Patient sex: F
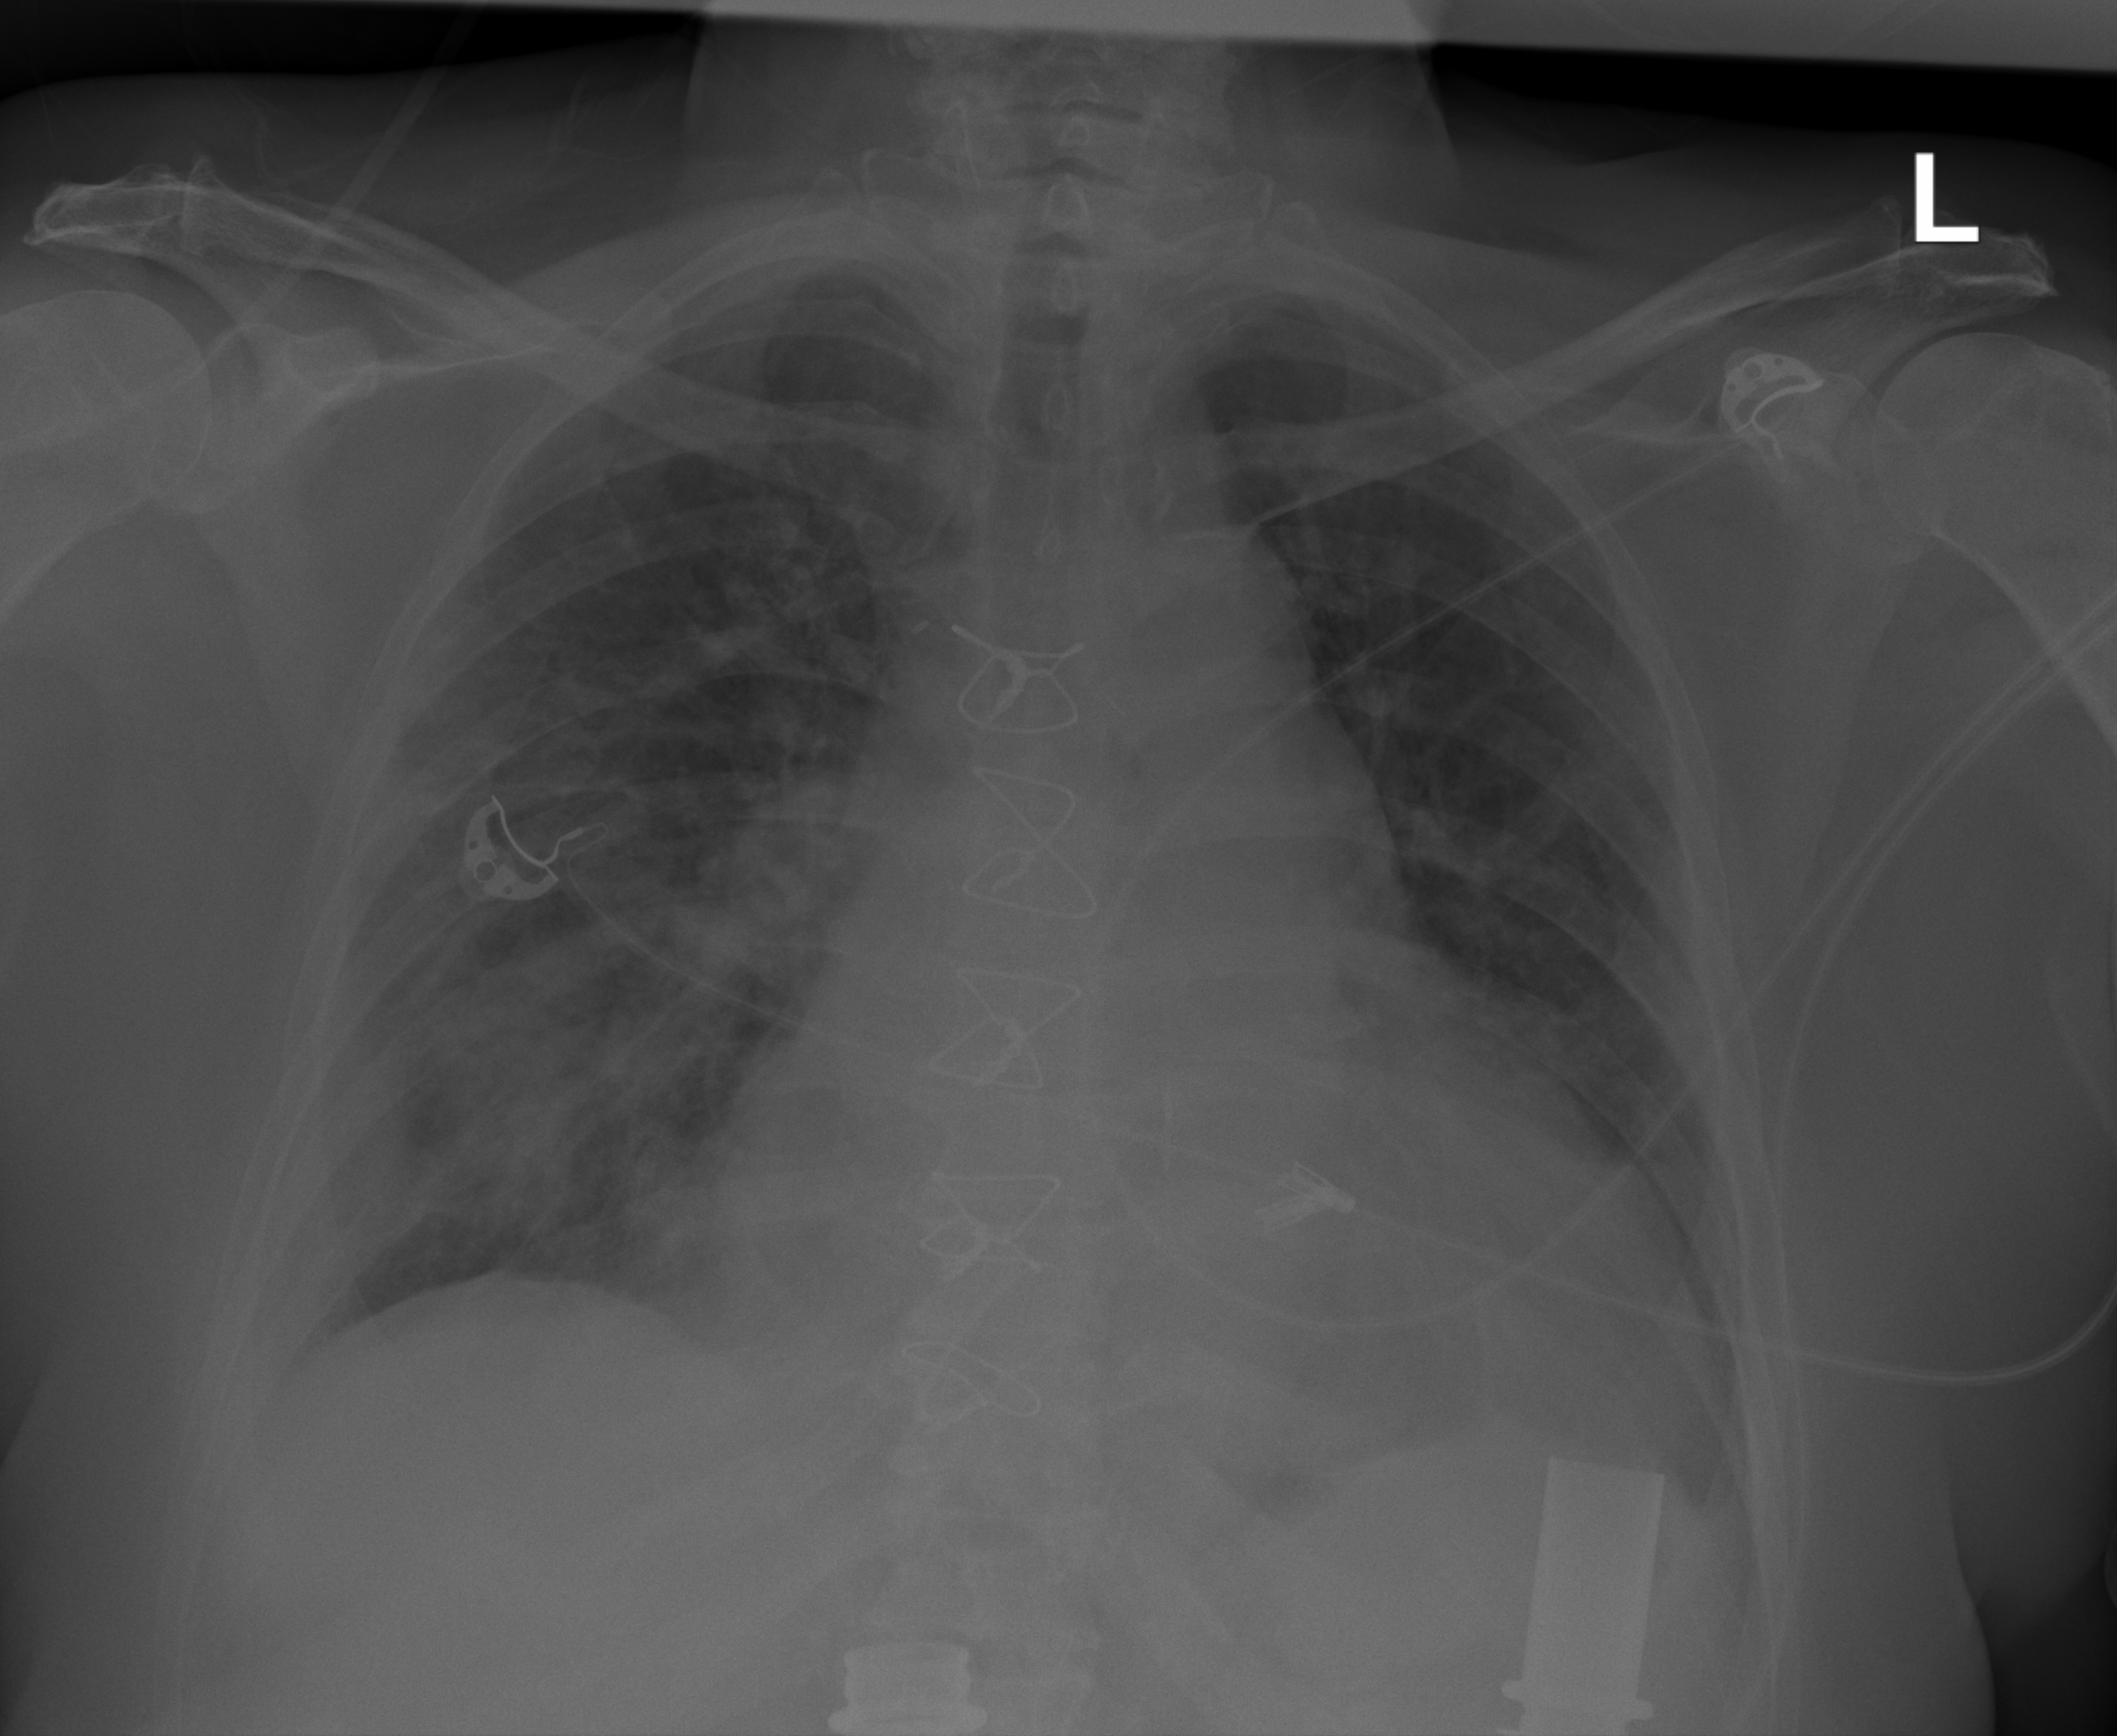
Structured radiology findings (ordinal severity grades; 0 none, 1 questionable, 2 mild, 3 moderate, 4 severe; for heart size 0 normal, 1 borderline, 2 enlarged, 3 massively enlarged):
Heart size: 3
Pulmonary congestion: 2
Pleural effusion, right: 2
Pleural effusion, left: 2
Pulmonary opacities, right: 2
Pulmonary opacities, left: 2
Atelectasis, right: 3
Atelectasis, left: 2